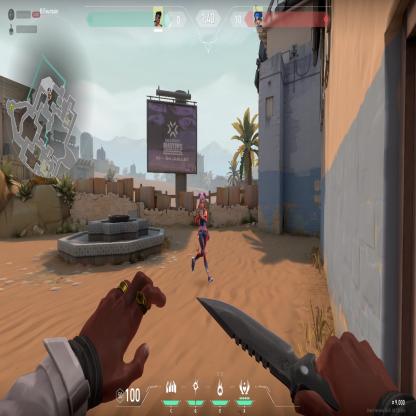
Label: enemy